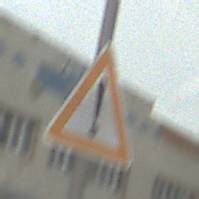
Verkehrszeichen: Gefahrenstelle
Umgebung: Outdoor, Suburban
Tageszeit: MorningAfternoon
Wetter: PartlyCloudy
Licht: Natural
Jahreszeit: NotSpecified
Kontrast: LowContrast